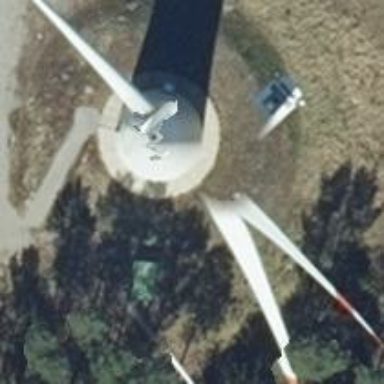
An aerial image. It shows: Wind generator powered by horizontal-axis wind turbine.